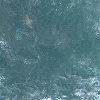
Label: land